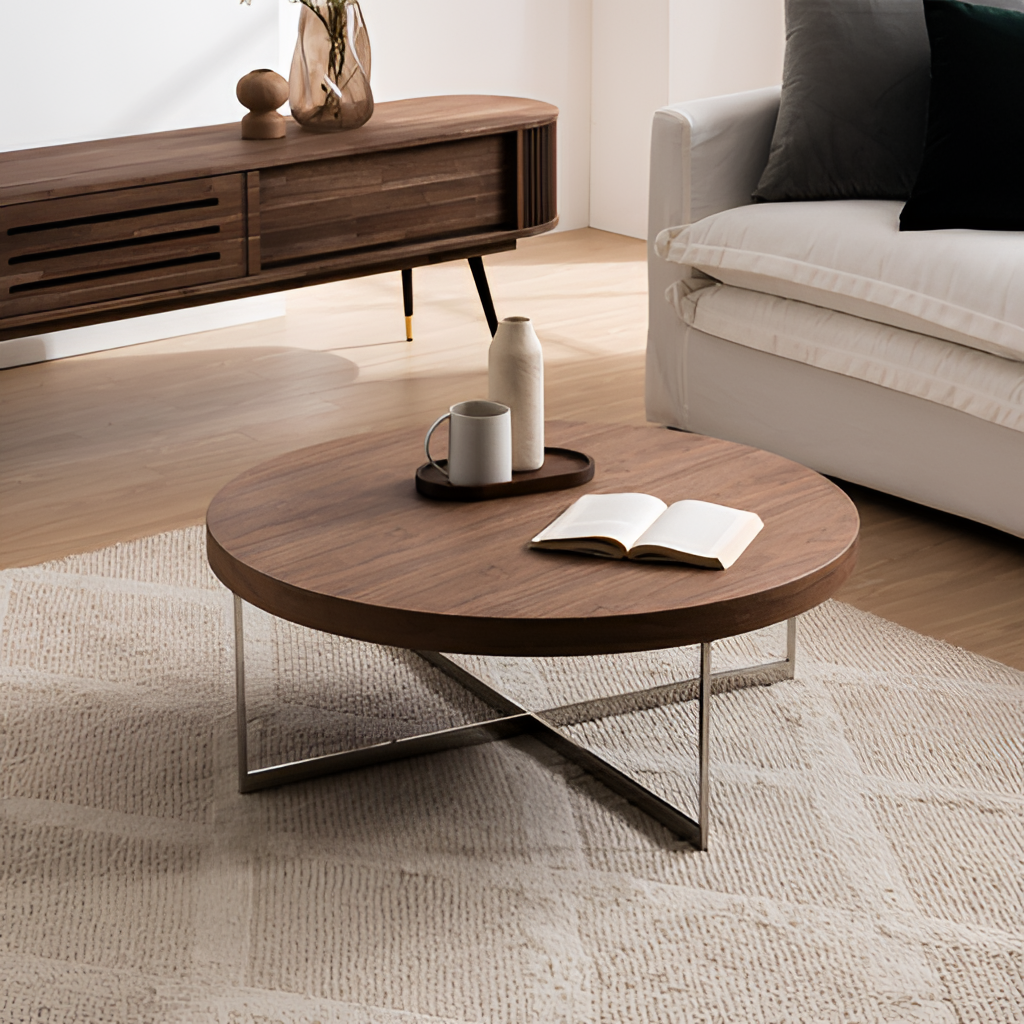
living room, brown wood coffee table, wood flooring, with plank pattern, modern, paint wallpaper, with solid pattern